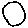
Label: circle